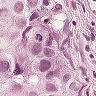
Metastatic tissue present: yes